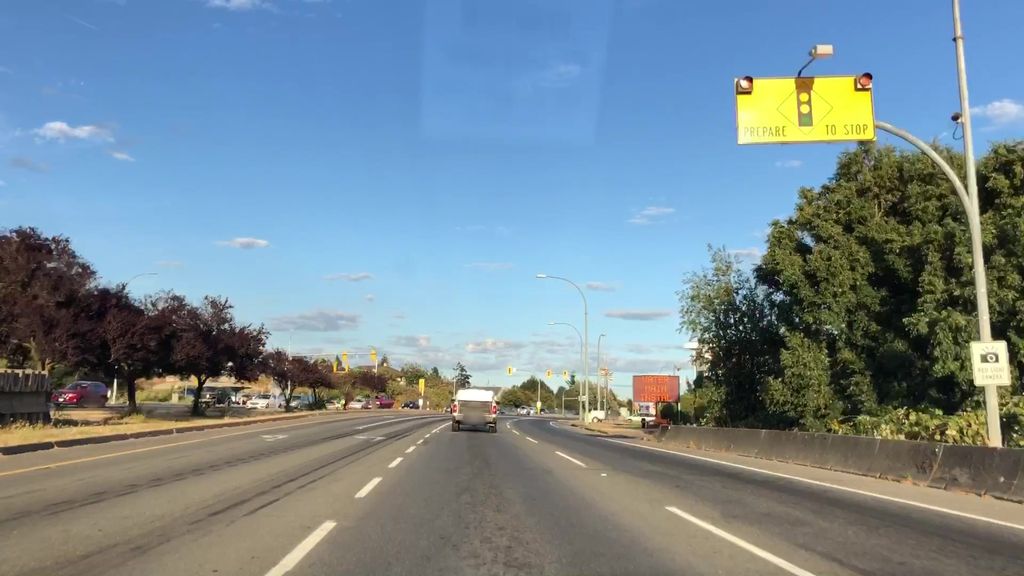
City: victoria